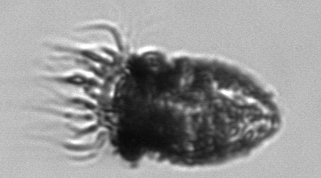
Label: Stenosemella_pacifica